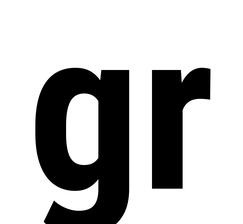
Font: Roboto_Condensed_Bold